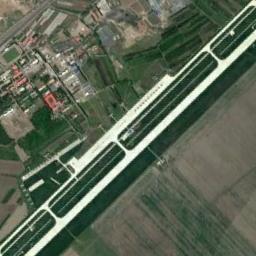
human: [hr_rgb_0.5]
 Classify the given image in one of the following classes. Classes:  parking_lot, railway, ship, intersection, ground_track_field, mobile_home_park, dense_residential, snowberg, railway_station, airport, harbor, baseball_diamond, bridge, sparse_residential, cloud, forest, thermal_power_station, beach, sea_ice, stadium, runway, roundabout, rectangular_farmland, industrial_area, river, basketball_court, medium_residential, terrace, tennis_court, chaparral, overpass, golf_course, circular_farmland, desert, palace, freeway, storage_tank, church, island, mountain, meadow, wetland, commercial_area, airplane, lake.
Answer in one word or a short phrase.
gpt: airport